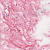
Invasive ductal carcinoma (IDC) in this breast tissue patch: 0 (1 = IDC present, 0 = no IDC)